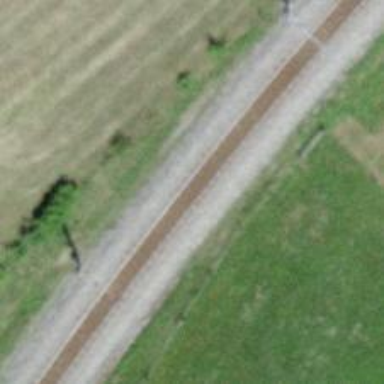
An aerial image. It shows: Narrow gauge railway with electrified contact lines.